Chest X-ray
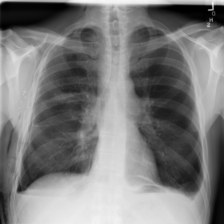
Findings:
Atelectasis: negative
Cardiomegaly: negative
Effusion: positive
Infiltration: negative
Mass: negative
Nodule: negative
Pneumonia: negative
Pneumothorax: negative
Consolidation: negative
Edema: negative
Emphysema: positive
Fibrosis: negative
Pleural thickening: negative
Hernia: negative